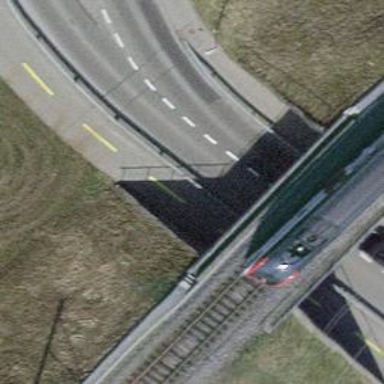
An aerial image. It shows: Guard rail as barrier.